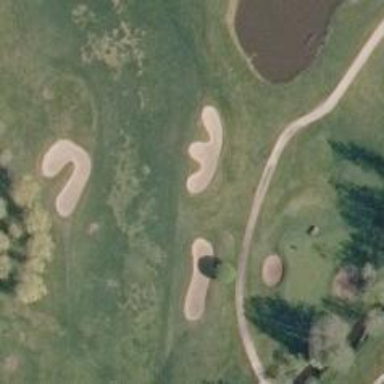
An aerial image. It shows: Grassy area designated as golf fairway.